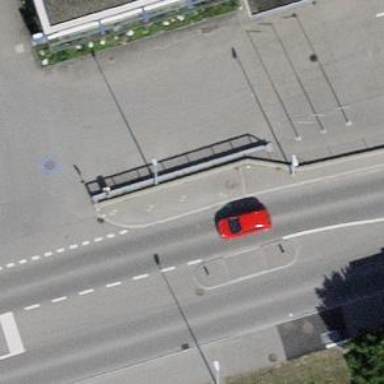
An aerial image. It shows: Entrance with barrier.